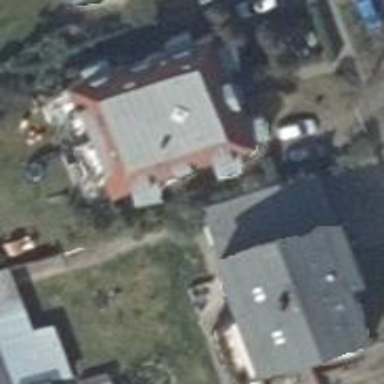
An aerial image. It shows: Quadruple saltbox roof shape on apartment building.